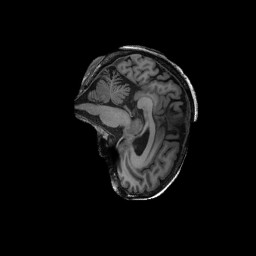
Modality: T1w
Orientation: sagittal
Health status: ill
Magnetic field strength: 3 T